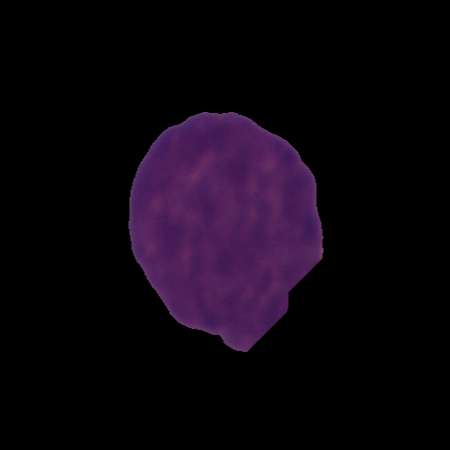
Label: cancer